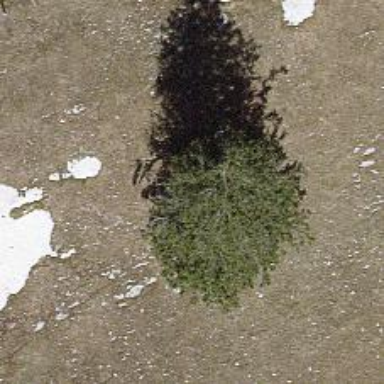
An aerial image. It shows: Beautiful tree in nature.